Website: lowes
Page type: orders-overview
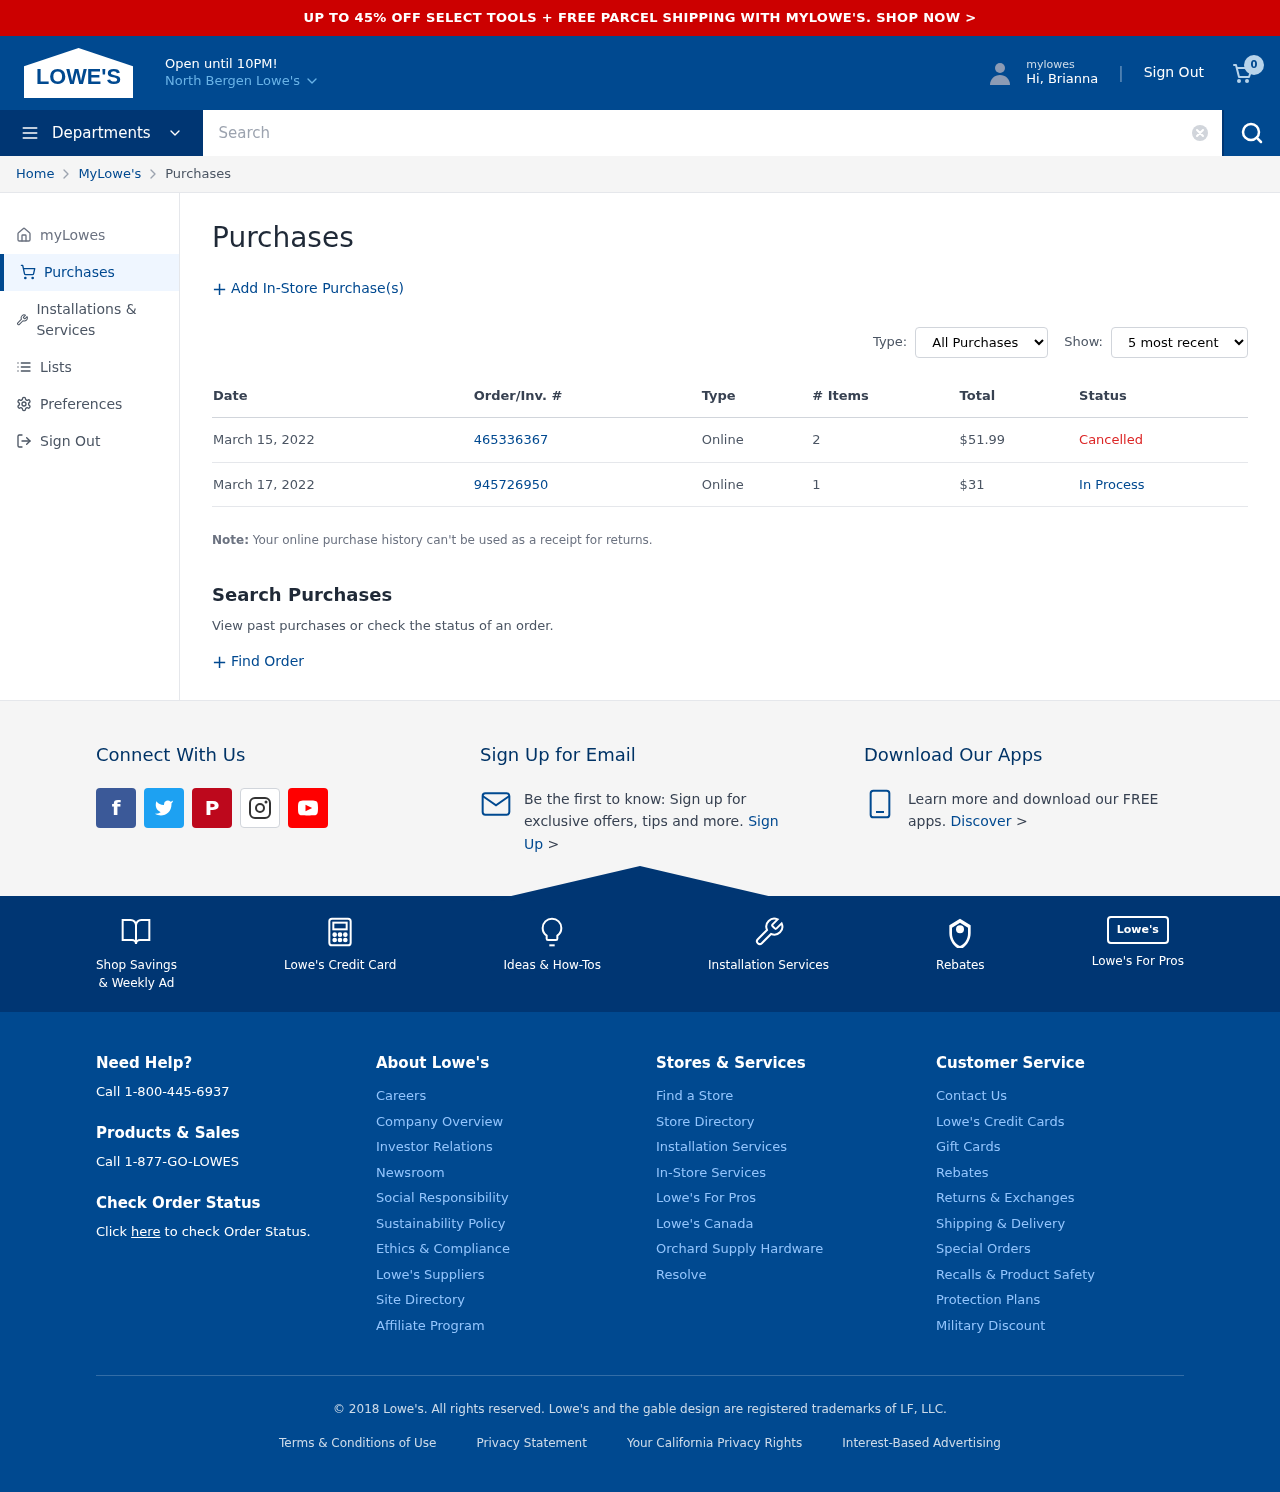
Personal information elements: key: PII_FIRSTNAME
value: Brianna
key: PII_CITY
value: North Bergen
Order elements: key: ORDER_NUM_ITEMS
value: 0
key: ORDER_DATE
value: March 15, 2022
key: ORDER_ID
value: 465336367
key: ORDER_NUM_ITEMS
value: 2
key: ORDER_TOTAL
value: $51.99
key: ORDER_DATE2
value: March 17, 2022
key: ORDER_ID2
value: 945726950
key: ORDER_NUM_ITEMS2
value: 1
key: ORDER_TOTAL2
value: $31
Search elements: key: HEADER_SEARCH
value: Search